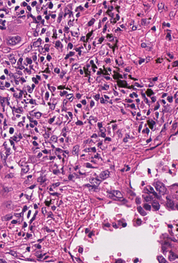
Tumor epithelial tissue: yes
Tumor-associated stroma tissue: yes
Normal tissue: no